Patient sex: F
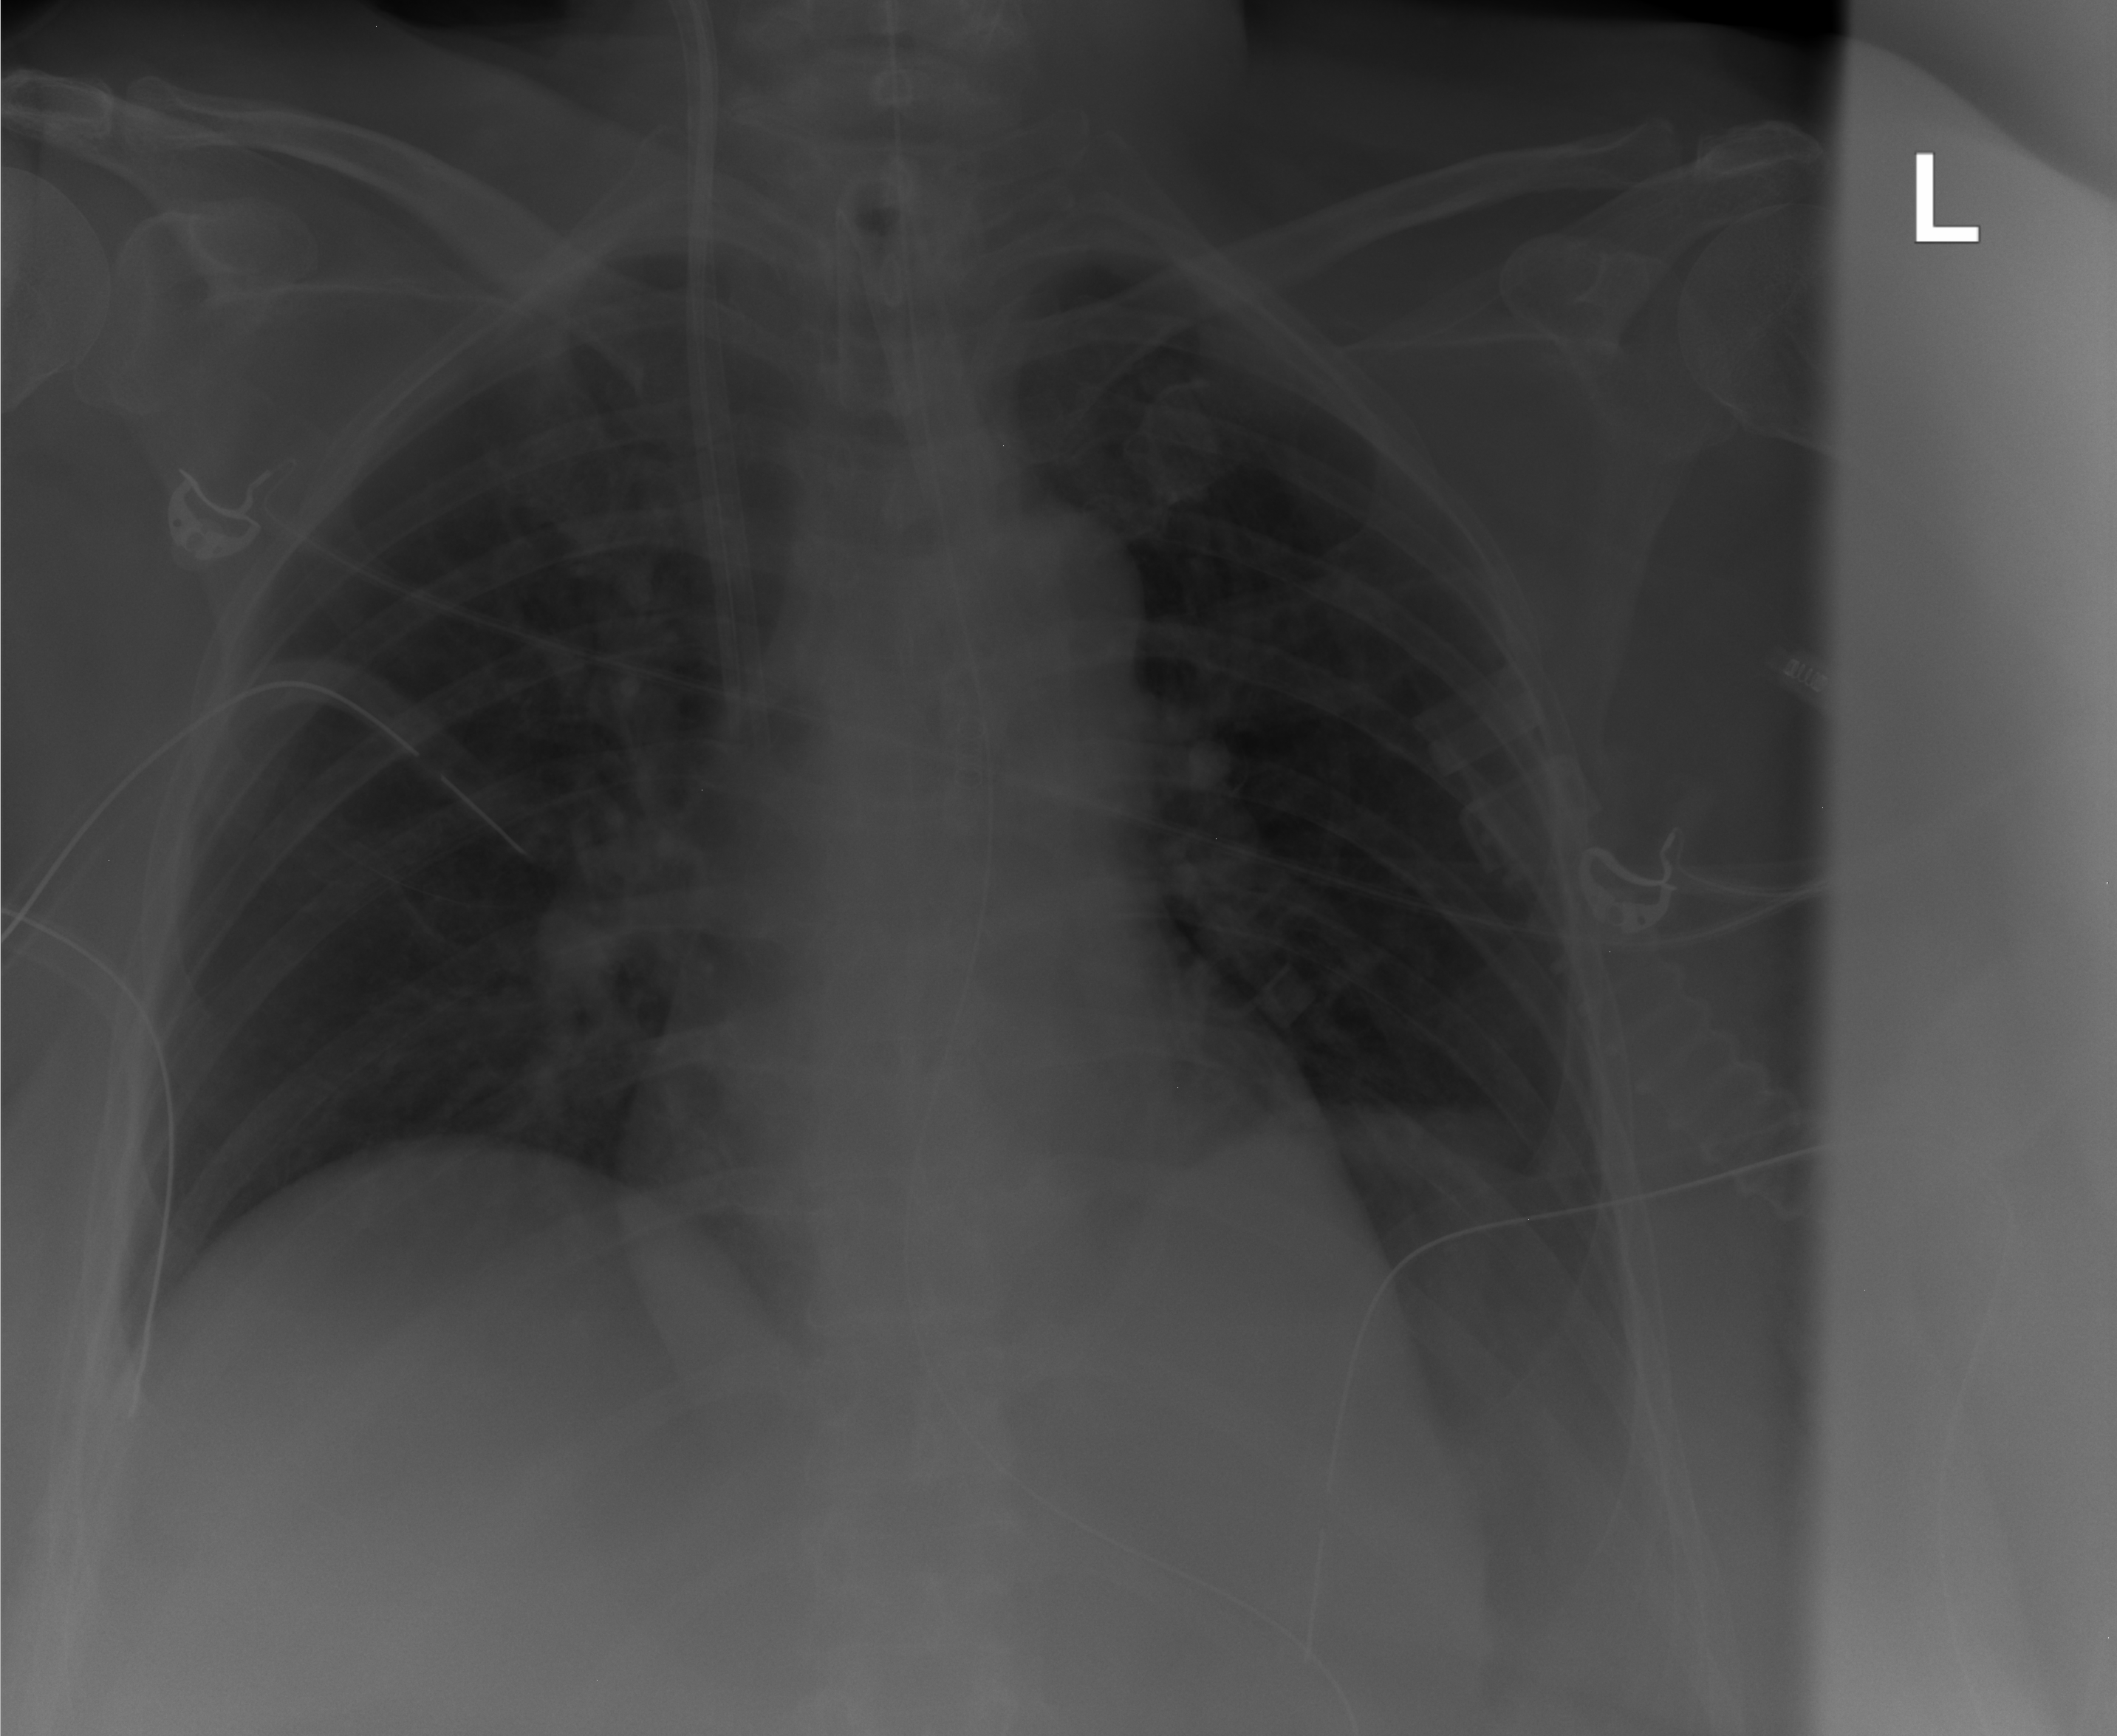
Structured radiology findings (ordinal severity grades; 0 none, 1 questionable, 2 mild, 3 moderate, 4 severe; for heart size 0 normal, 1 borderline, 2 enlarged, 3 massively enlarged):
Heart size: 2
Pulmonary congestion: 0
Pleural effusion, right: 0
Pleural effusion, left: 1
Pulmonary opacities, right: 0
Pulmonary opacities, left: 0
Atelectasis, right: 2
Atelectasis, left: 2